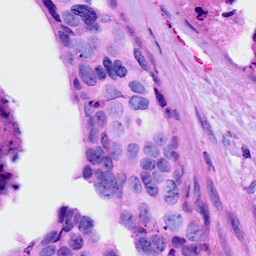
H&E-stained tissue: Breast